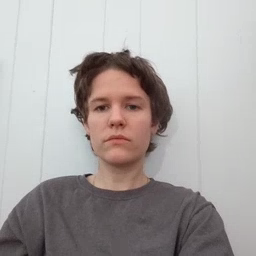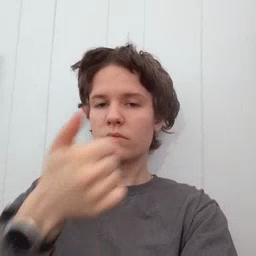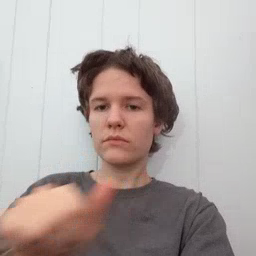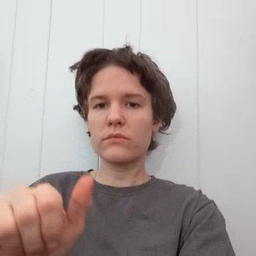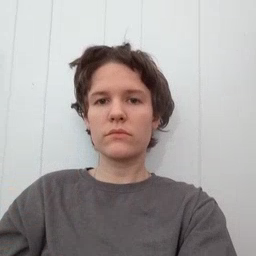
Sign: any